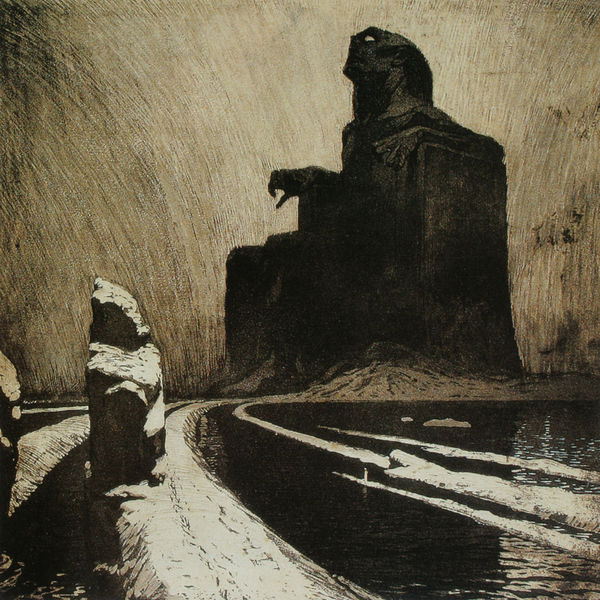
Titel: Die Herausforderung (Das schwarze Idol)
Künstler: Frantiszek Kupka
Standort: Paris
Institution: Musée National d'Art Moderne - Centre Georges Pompidou
Schlagwörter: blau, dunkel, hand, himmel, kopf, meer, schatten, wasser, weiß, see, ufer, braun, hell, hintergrund, licht, nacht, schwarz, strasse, zeichnung, blick, eis, haus, schnee, weg, beige, symbolismus, augen, stein, steine, hände, deich, dämmerung, kalt, spiegelung, brücke, insel, auge, dunkelheit, figur, kontrast, brunnen, helldunkel, skulptur, statue, füße, küste, wellen, düster, mauer, grafik, graphik, monochrom, linien, grisaille, damm, angst, thron, klinger, max klinger, plastik, monumental, mondlicht, surrealismus, gestalt, oben, griff, wasseroberfläche, becken, druck, druckgraphik, schraffur, schraffuren, radierung, bedrohlich, herrscher, trohn, krallen, sitzfigur, kontraste, bedrohung, schmerz, macht, gottheit, kupferstich, welt, chimäre, phantasie, unheimlich, fantasie, kubin, sphinx, monument, ägypten, monster, federzeichnung, morgengrauen, bestie, riese, pharao, koloss, grösse, furch, kupka, circulation, düsterkeit, ich sehe kein bild, krampf, monströs, okkult, schön, ich sehe kein bidl